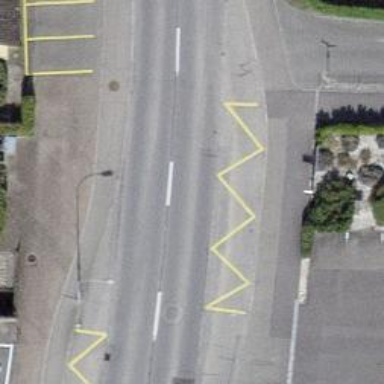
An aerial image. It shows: Bus stop with designated stop position for public transport.